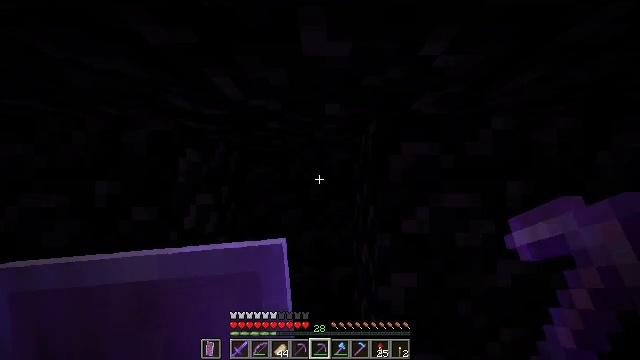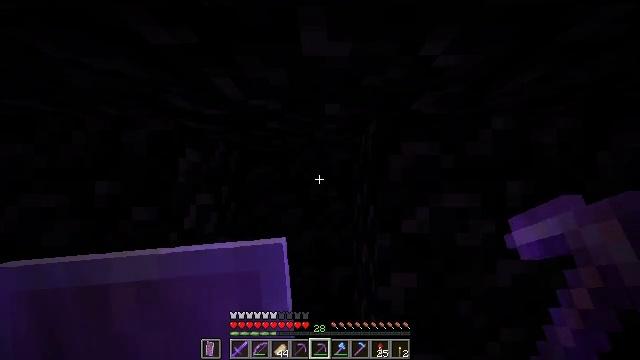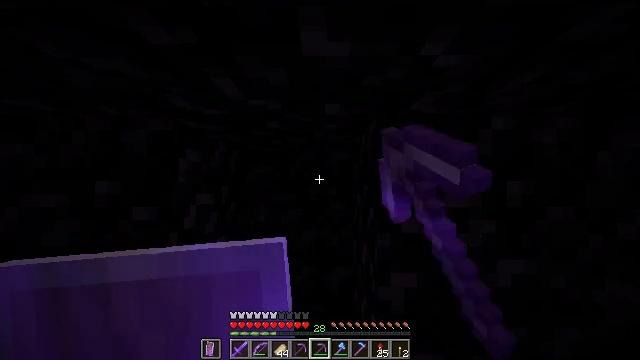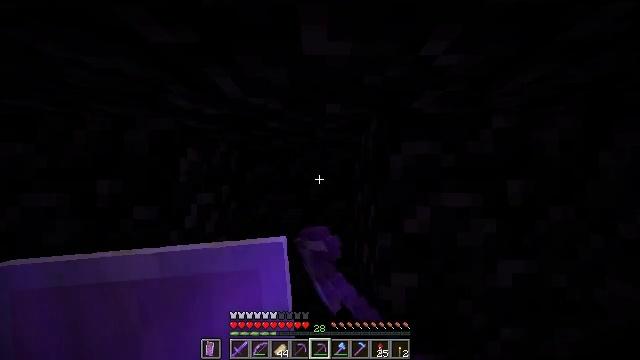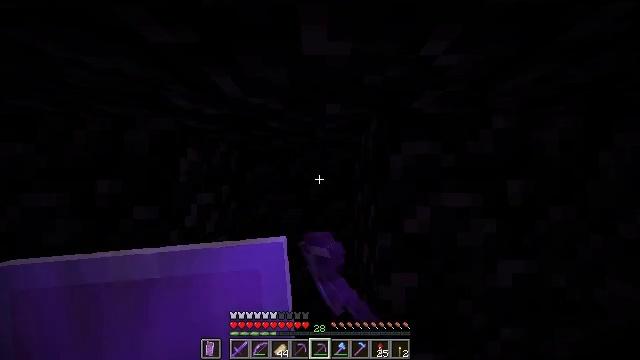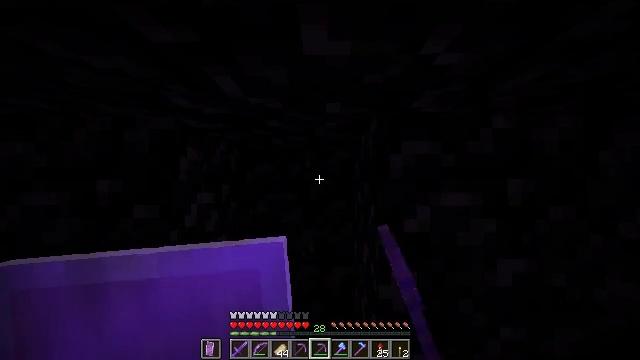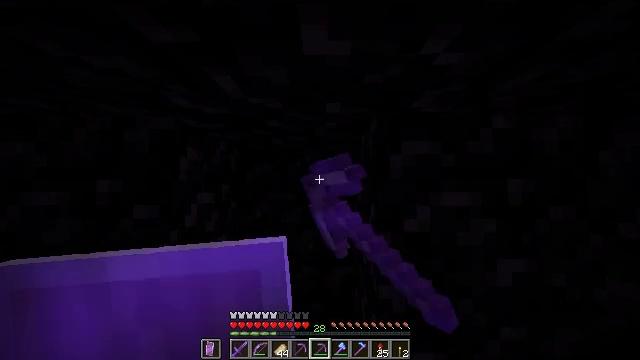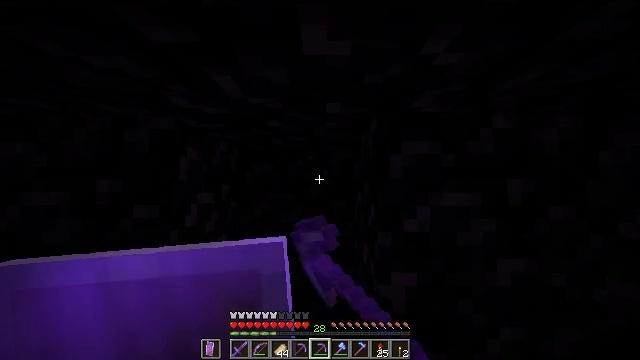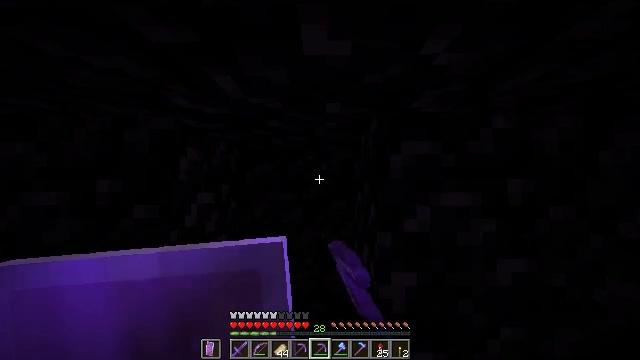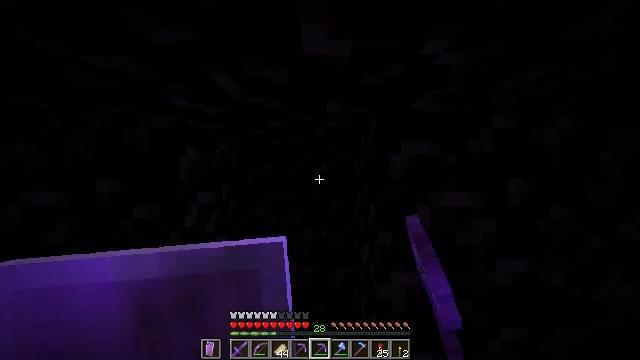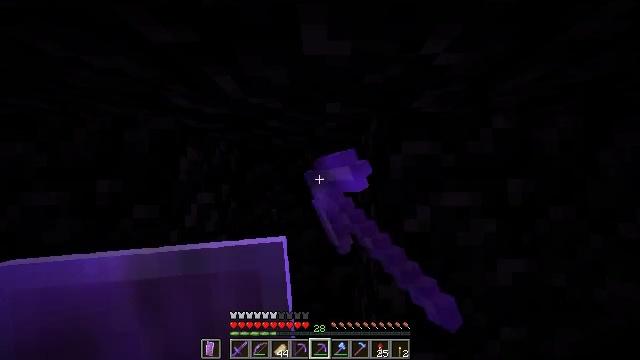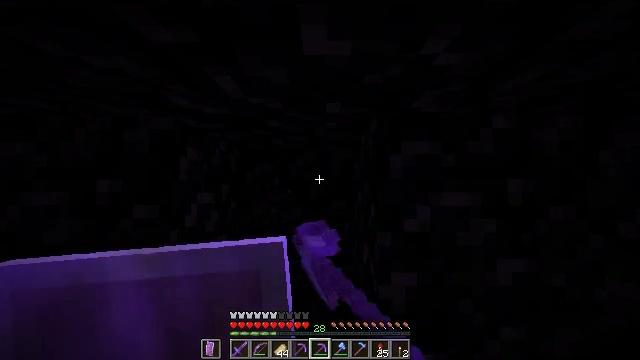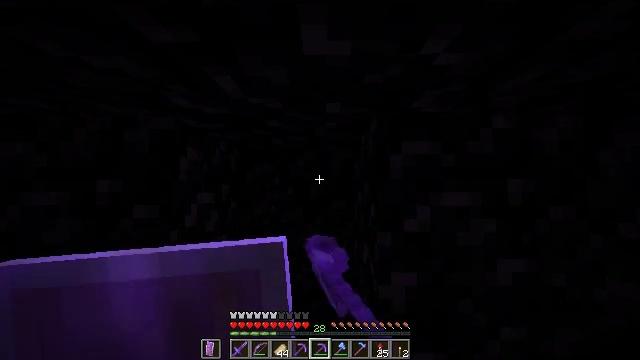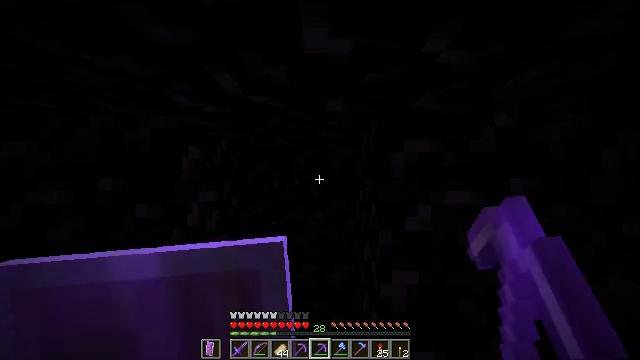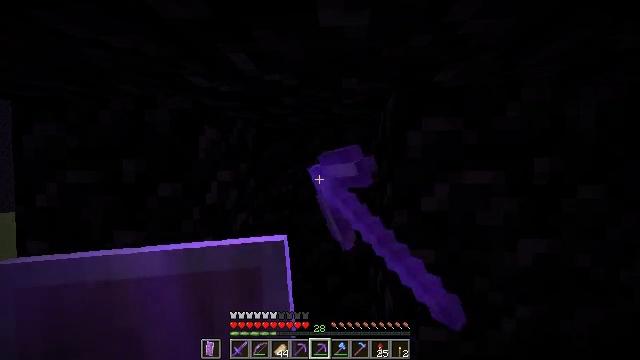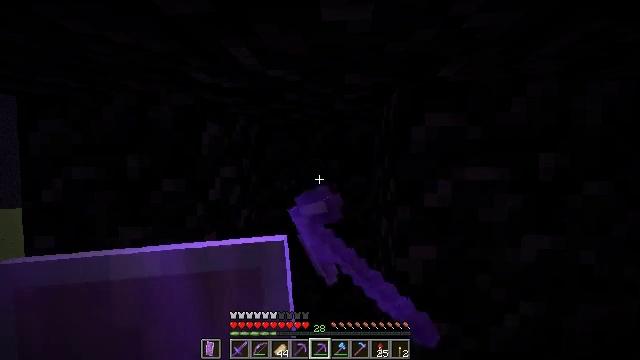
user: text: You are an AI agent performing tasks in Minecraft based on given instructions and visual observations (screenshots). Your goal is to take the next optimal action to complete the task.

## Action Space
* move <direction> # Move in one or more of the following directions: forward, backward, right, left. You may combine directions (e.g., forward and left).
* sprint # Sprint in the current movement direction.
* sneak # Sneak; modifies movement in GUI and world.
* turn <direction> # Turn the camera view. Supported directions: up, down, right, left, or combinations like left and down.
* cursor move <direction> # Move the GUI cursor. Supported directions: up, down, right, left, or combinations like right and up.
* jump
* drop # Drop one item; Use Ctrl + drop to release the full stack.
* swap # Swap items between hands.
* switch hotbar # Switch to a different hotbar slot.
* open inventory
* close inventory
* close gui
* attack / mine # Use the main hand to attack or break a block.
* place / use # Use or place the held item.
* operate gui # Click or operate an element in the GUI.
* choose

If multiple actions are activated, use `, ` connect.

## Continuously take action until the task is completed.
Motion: motion action
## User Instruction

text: Collect obsidian for crafting.
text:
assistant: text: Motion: attack / mine
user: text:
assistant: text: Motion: attack / mine
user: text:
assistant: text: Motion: attack / mine
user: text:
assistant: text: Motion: attack / mine
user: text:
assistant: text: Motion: attack / mine
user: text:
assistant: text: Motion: attack / mine
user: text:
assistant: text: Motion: attack / mine
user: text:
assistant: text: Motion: attack / mine
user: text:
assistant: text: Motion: attack / mine
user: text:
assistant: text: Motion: attack / mine
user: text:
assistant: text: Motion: attack / mine
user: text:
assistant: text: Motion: attack / mine
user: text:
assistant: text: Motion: attack / mine
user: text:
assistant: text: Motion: turn left and down, attack / mine
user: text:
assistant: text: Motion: attack / mine
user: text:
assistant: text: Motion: attack / mine
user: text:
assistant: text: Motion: attack / mine
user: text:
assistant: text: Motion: attack / mine
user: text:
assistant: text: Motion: attack / mine
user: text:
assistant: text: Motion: attack / mine
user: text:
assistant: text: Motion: attack / mine
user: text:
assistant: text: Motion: attack / mine
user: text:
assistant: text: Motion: attack / mine
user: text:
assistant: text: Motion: attack / mine
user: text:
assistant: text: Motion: attack / mine
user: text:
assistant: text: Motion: attack / mine
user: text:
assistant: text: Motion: attack / mine
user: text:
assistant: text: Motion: attack / mine
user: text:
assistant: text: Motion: attack / mine
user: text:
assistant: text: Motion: attack / mine